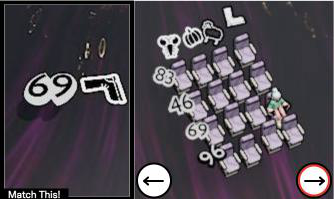
Task: seats
Answer: yes